Interaction volume radius: 5 \u00c5
Interaction volume height: 25 \u00c5
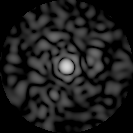
Disorder parameter: 0.8305